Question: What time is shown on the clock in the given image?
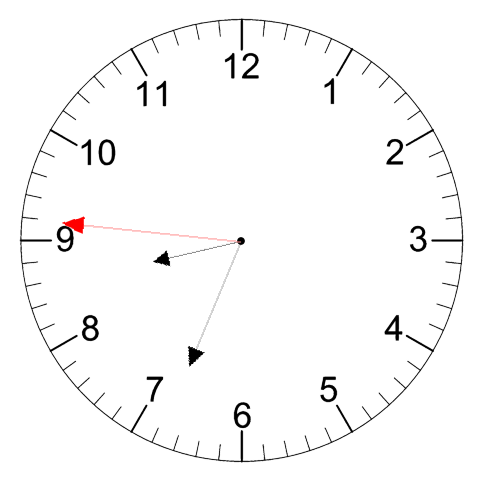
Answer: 08:33:46